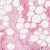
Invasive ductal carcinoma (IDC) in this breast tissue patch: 0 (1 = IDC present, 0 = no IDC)